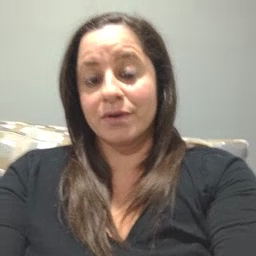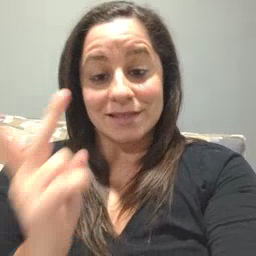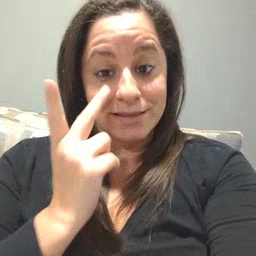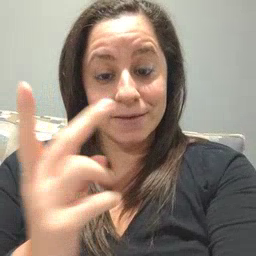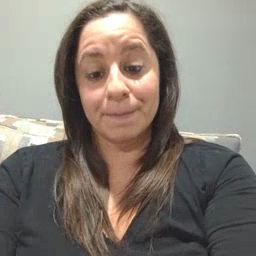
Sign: see